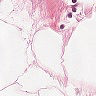
Metastatic tissue present: no